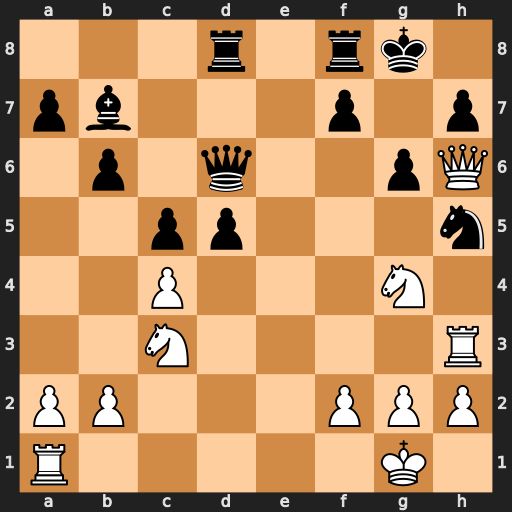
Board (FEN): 3r1rk1/pb3p1p/1p1q2pQ/2pp3n/2P3N1/2N4R/PP3PPP/R5K1
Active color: w
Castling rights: -
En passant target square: -
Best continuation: Rxh5 gxh5 Nf6+ Qxf6 Qxf6